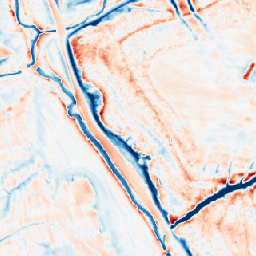
Category: edge_preserving
Decomposition family: anisotropic_diffusion
Decomposition parameters: iterations: 50
kappa: 50
gamma: 0.2
Upsampling method: nearest
Upsampling parameters: scale: 8
Upsampling scale: 8